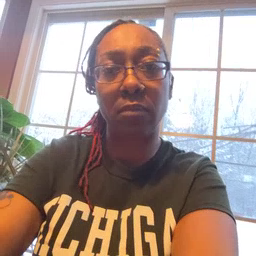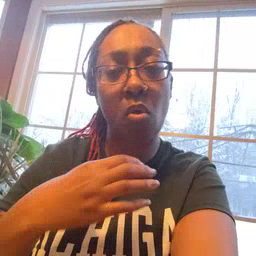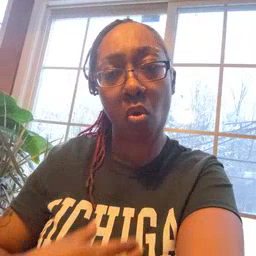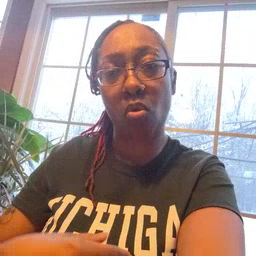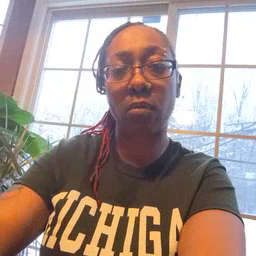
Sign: hungry